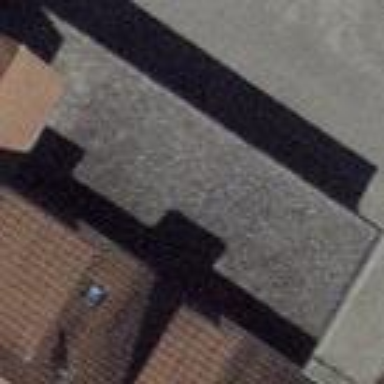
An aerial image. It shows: Carport structure.